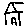
Label: house